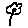
Label: flower